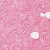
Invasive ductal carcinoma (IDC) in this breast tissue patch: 0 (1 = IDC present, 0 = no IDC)